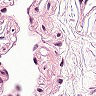
Metastatic tissue present: no